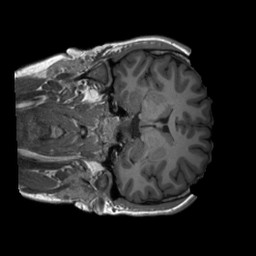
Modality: T1w
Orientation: coronal
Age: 18
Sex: female
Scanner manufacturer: siemens
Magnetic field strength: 3 T
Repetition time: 2.3 s
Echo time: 0.00232 s